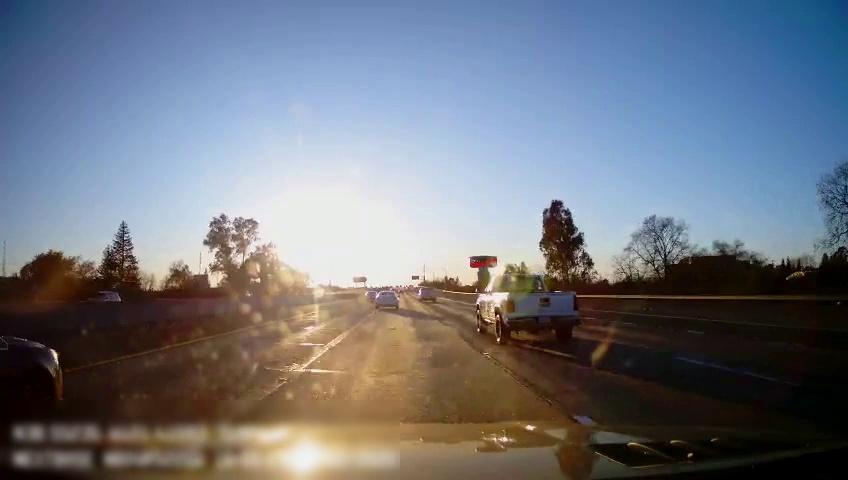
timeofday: Day
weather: Sunny
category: Drivable Space
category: Vehicles | Truck
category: Vehicles | Car
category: Vehicles | Car
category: Vehicles | Car
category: Vehicles | SUV
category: Vehicles | SUV
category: Lanes | Alternate Lane
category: Lanes | Alternate Lane
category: Lanes | Current Lane
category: Lanes | Current Lane
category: Lanes | Alternate Lane
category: Lanes | Alternate Lane
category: Traffic | Signs